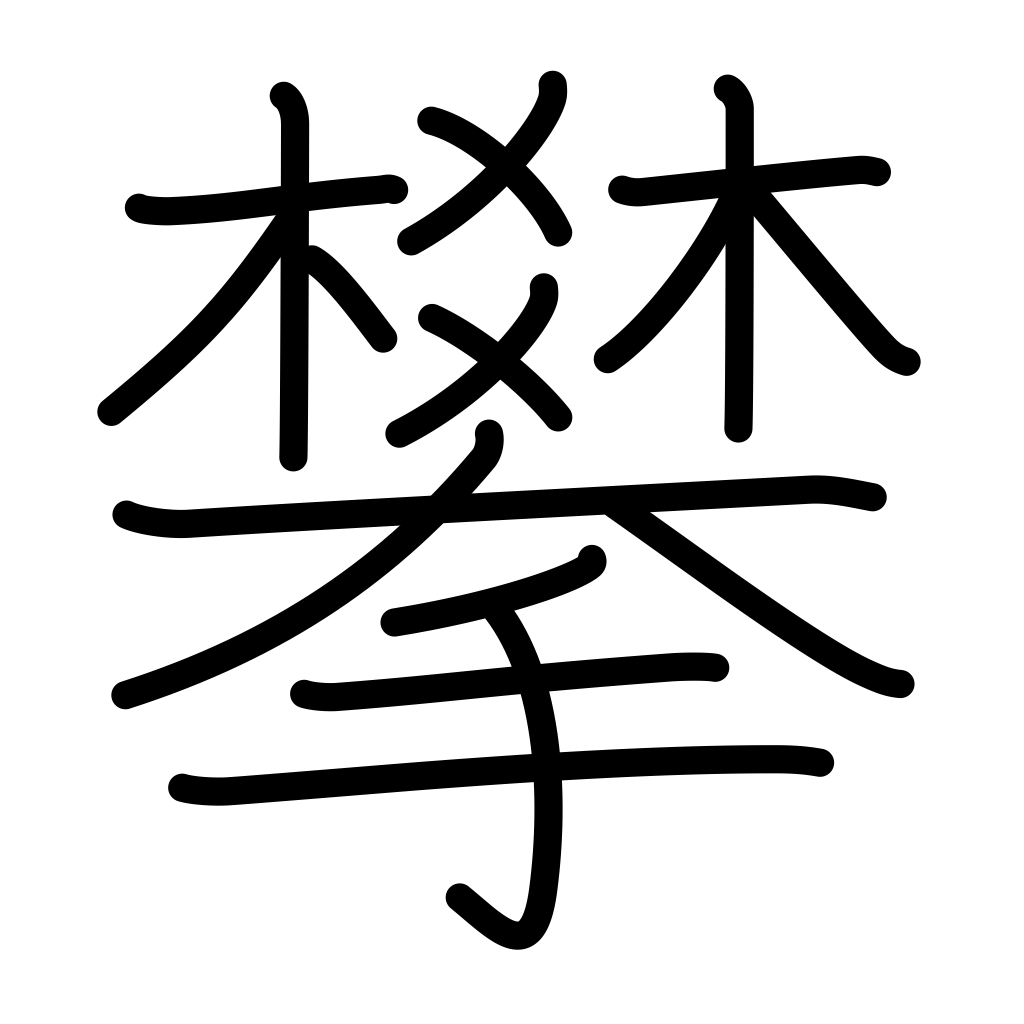
Meaning: climb, scale